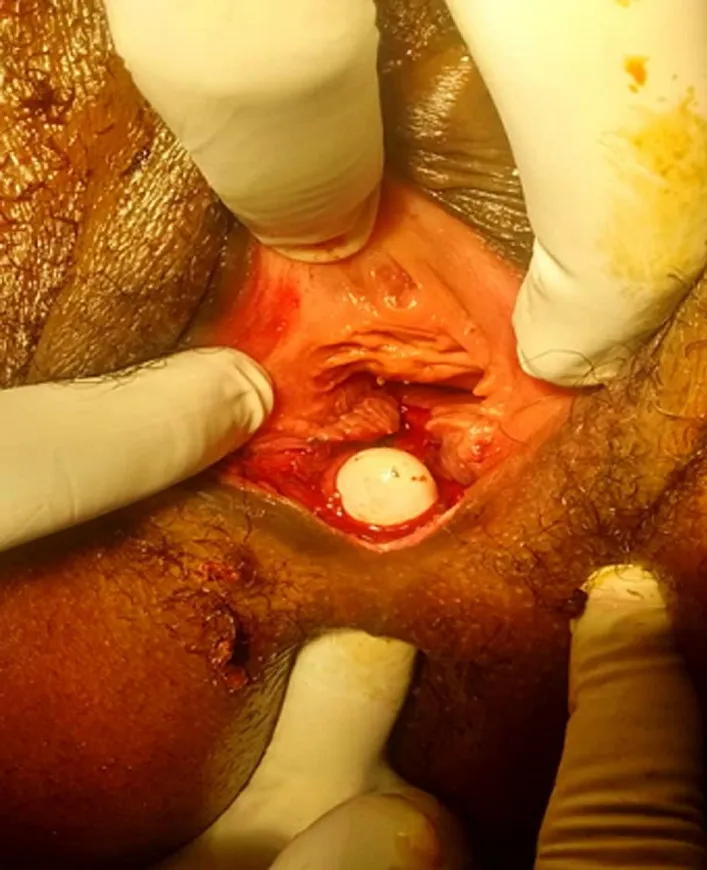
recto vaginal fistula.
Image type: medical_photograph (other_medical_photograph)